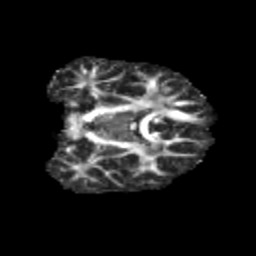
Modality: FA
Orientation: coronal
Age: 13
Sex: male
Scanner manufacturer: siemens
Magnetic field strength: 3 T
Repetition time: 3.8 s
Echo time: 0.07 s